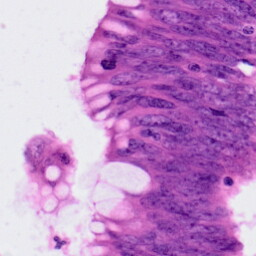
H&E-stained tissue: Colon